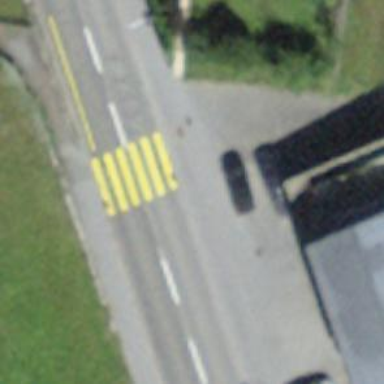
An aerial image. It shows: Marked zebra crossing on the road.